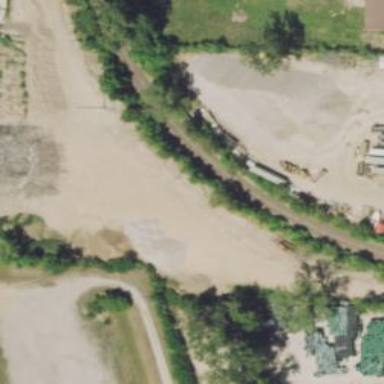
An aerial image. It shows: Railway spur service.